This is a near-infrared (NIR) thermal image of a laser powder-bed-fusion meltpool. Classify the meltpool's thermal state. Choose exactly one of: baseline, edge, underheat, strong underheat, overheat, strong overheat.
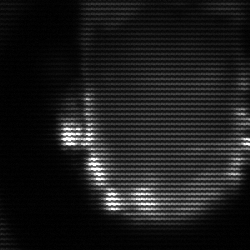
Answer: baseline